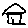
Label: house